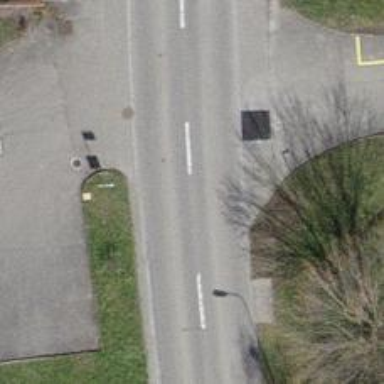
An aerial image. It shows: Public transport stop position.